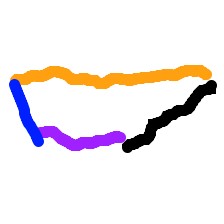
Shape: trapezoid